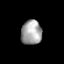
Tissue: prostate
Cell type: T cells
Senescence score: 0.3554
Nuclear area (px): 497
Mean DAPI intensity: 163.461